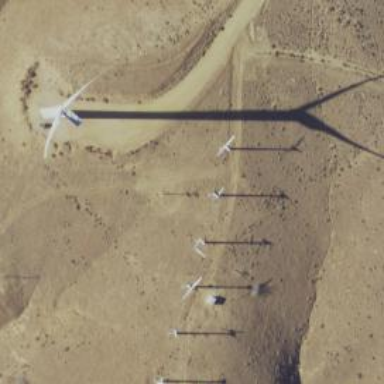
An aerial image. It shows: Wind turbine generating power.